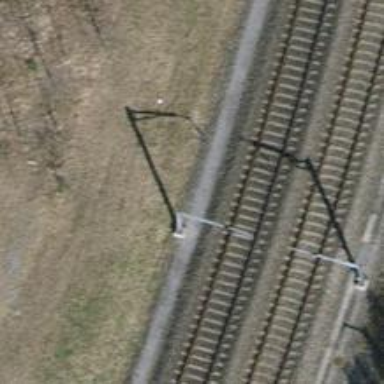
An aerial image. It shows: Solitary milestone along the railway.